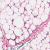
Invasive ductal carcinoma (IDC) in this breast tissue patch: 0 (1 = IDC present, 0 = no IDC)